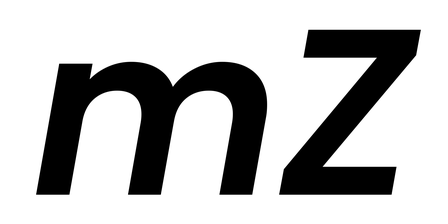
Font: Poppins-SemiBoldItalic